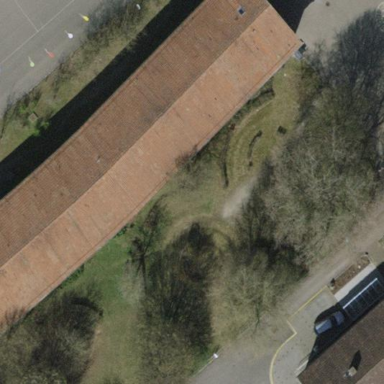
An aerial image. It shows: School building with gabled roof.